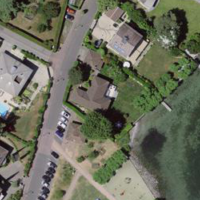
EUNIS habitat code: 54
Species observed at this site:
Viburnum tinus
Cynodon dactylon